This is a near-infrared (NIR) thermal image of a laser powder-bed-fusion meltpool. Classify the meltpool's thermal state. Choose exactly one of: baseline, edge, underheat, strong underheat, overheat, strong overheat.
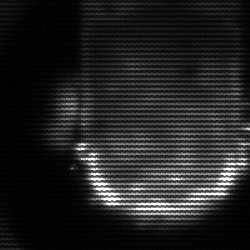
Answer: baseline